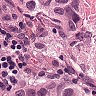
Metastatic tissue present: yes